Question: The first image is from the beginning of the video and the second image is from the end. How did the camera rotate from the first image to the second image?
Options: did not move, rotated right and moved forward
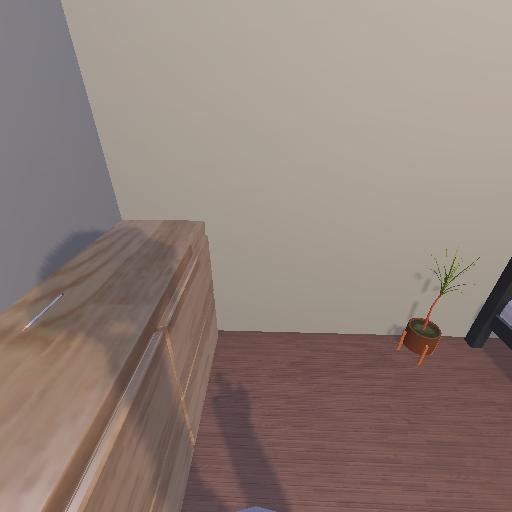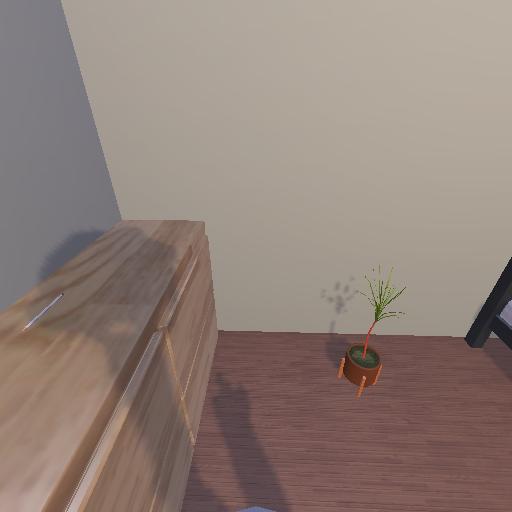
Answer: did not move